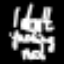
Label: squiggle